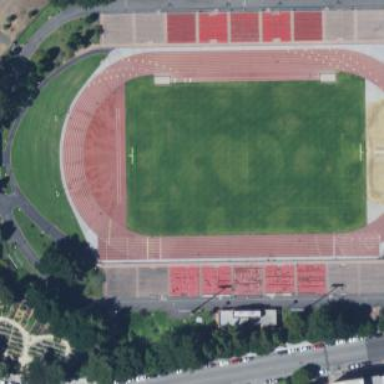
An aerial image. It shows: Grass pitch used for athletics and soccer leisure activities.